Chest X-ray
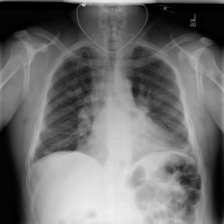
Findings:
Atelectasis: positive
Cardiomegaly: negative
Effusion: positive
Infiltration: positive
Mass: negative
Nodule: negative
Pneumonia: positive
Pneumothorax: negative
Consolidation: negative
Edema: negative
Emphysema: negative
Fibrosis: negative
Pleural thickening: negative
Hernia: negative